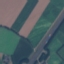
Land use / land cover: Highway